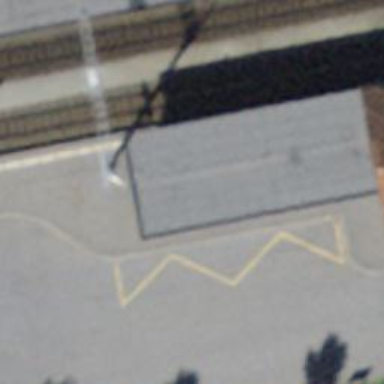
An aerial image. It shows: Guard rail.